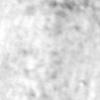
Label: no_change